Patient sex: M
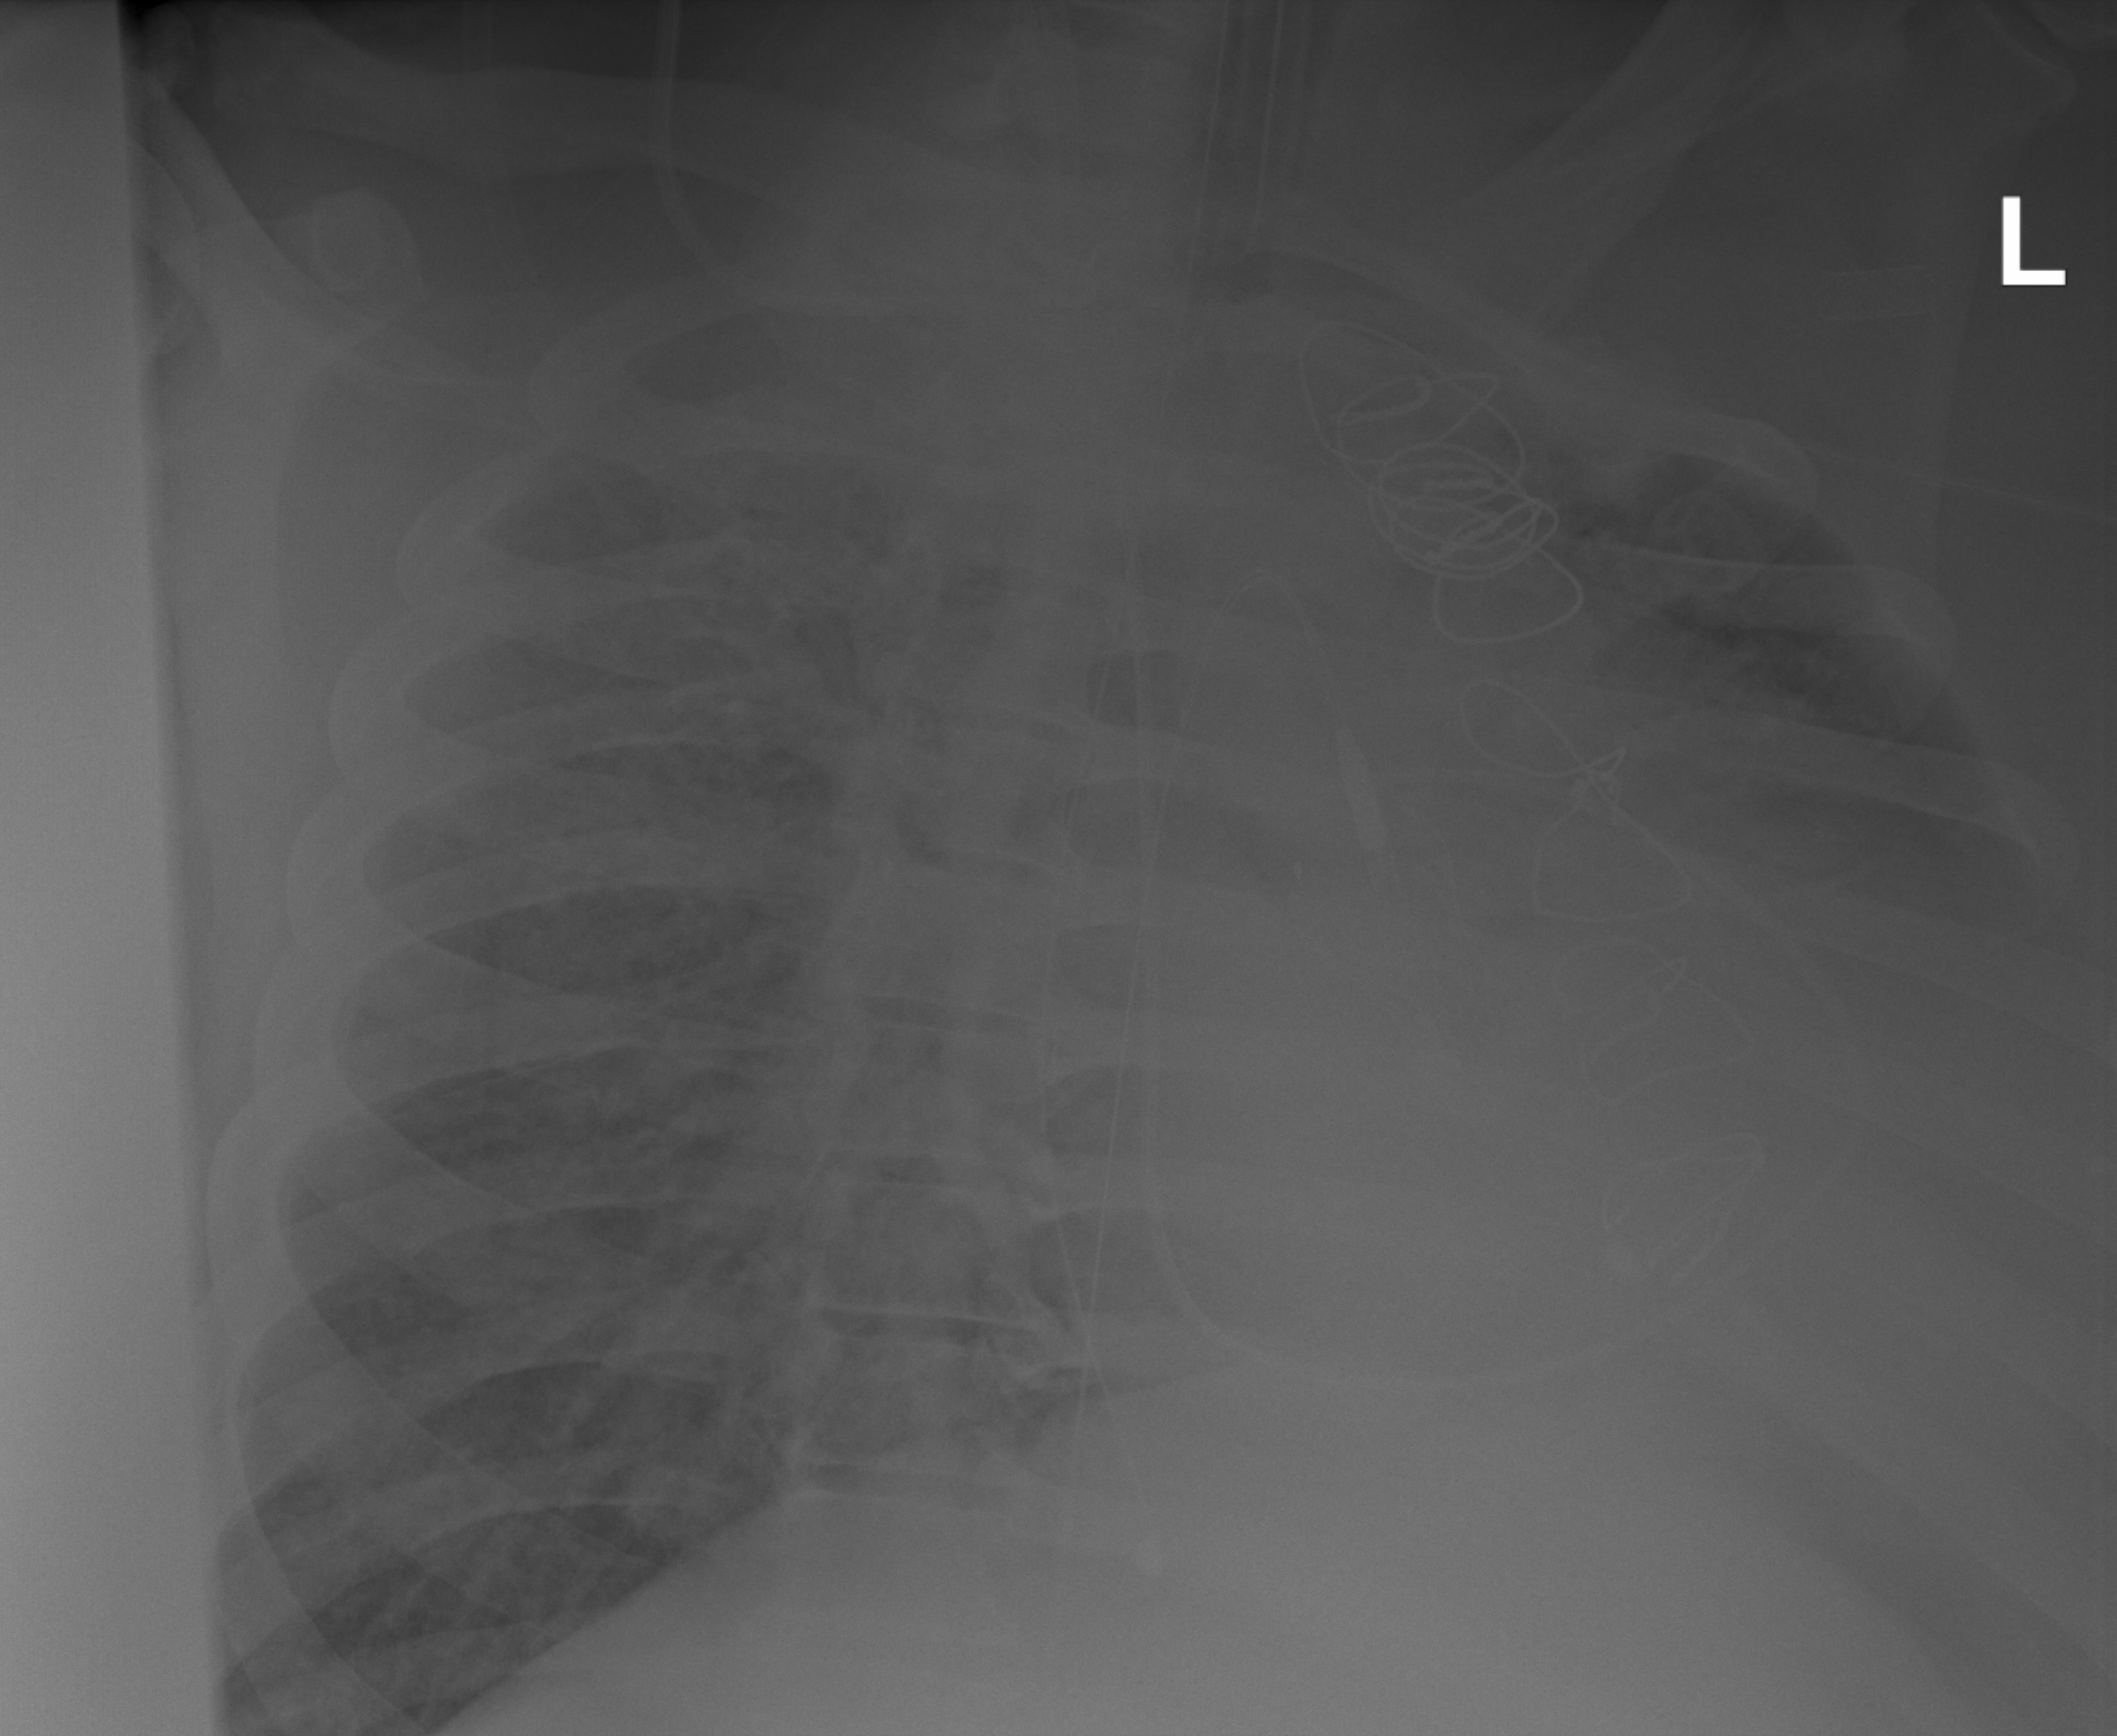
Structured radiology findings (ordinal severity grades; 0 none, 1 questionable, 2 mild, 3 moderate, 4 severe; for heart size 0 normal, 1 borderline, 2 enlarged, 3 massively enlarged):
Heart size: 2
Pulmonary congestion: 3
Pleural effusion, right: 0
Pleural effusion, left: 2
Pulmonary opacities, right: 3
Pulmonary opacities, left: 2
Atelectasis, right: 2
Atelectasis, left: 3